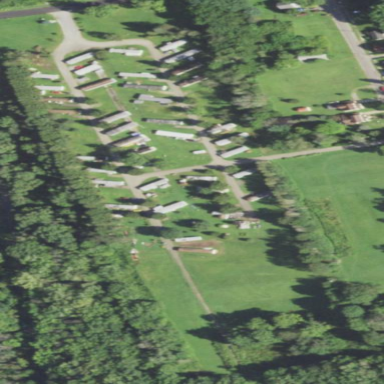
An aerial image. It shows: Residential area designated as trailer park.